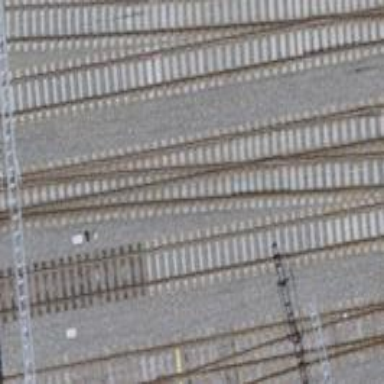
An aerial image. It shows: Electrified rail siding with contact line.